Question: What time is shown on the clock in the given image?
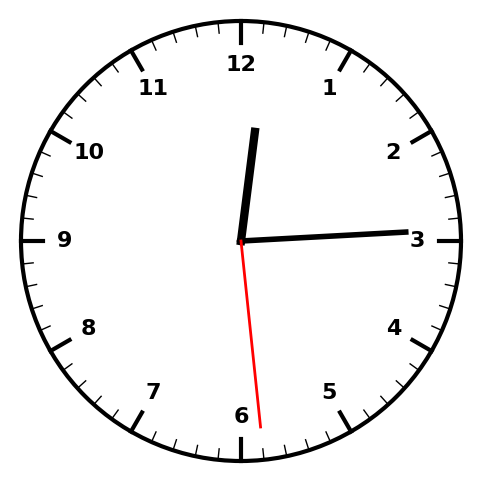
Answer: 12:14:29